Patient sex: M
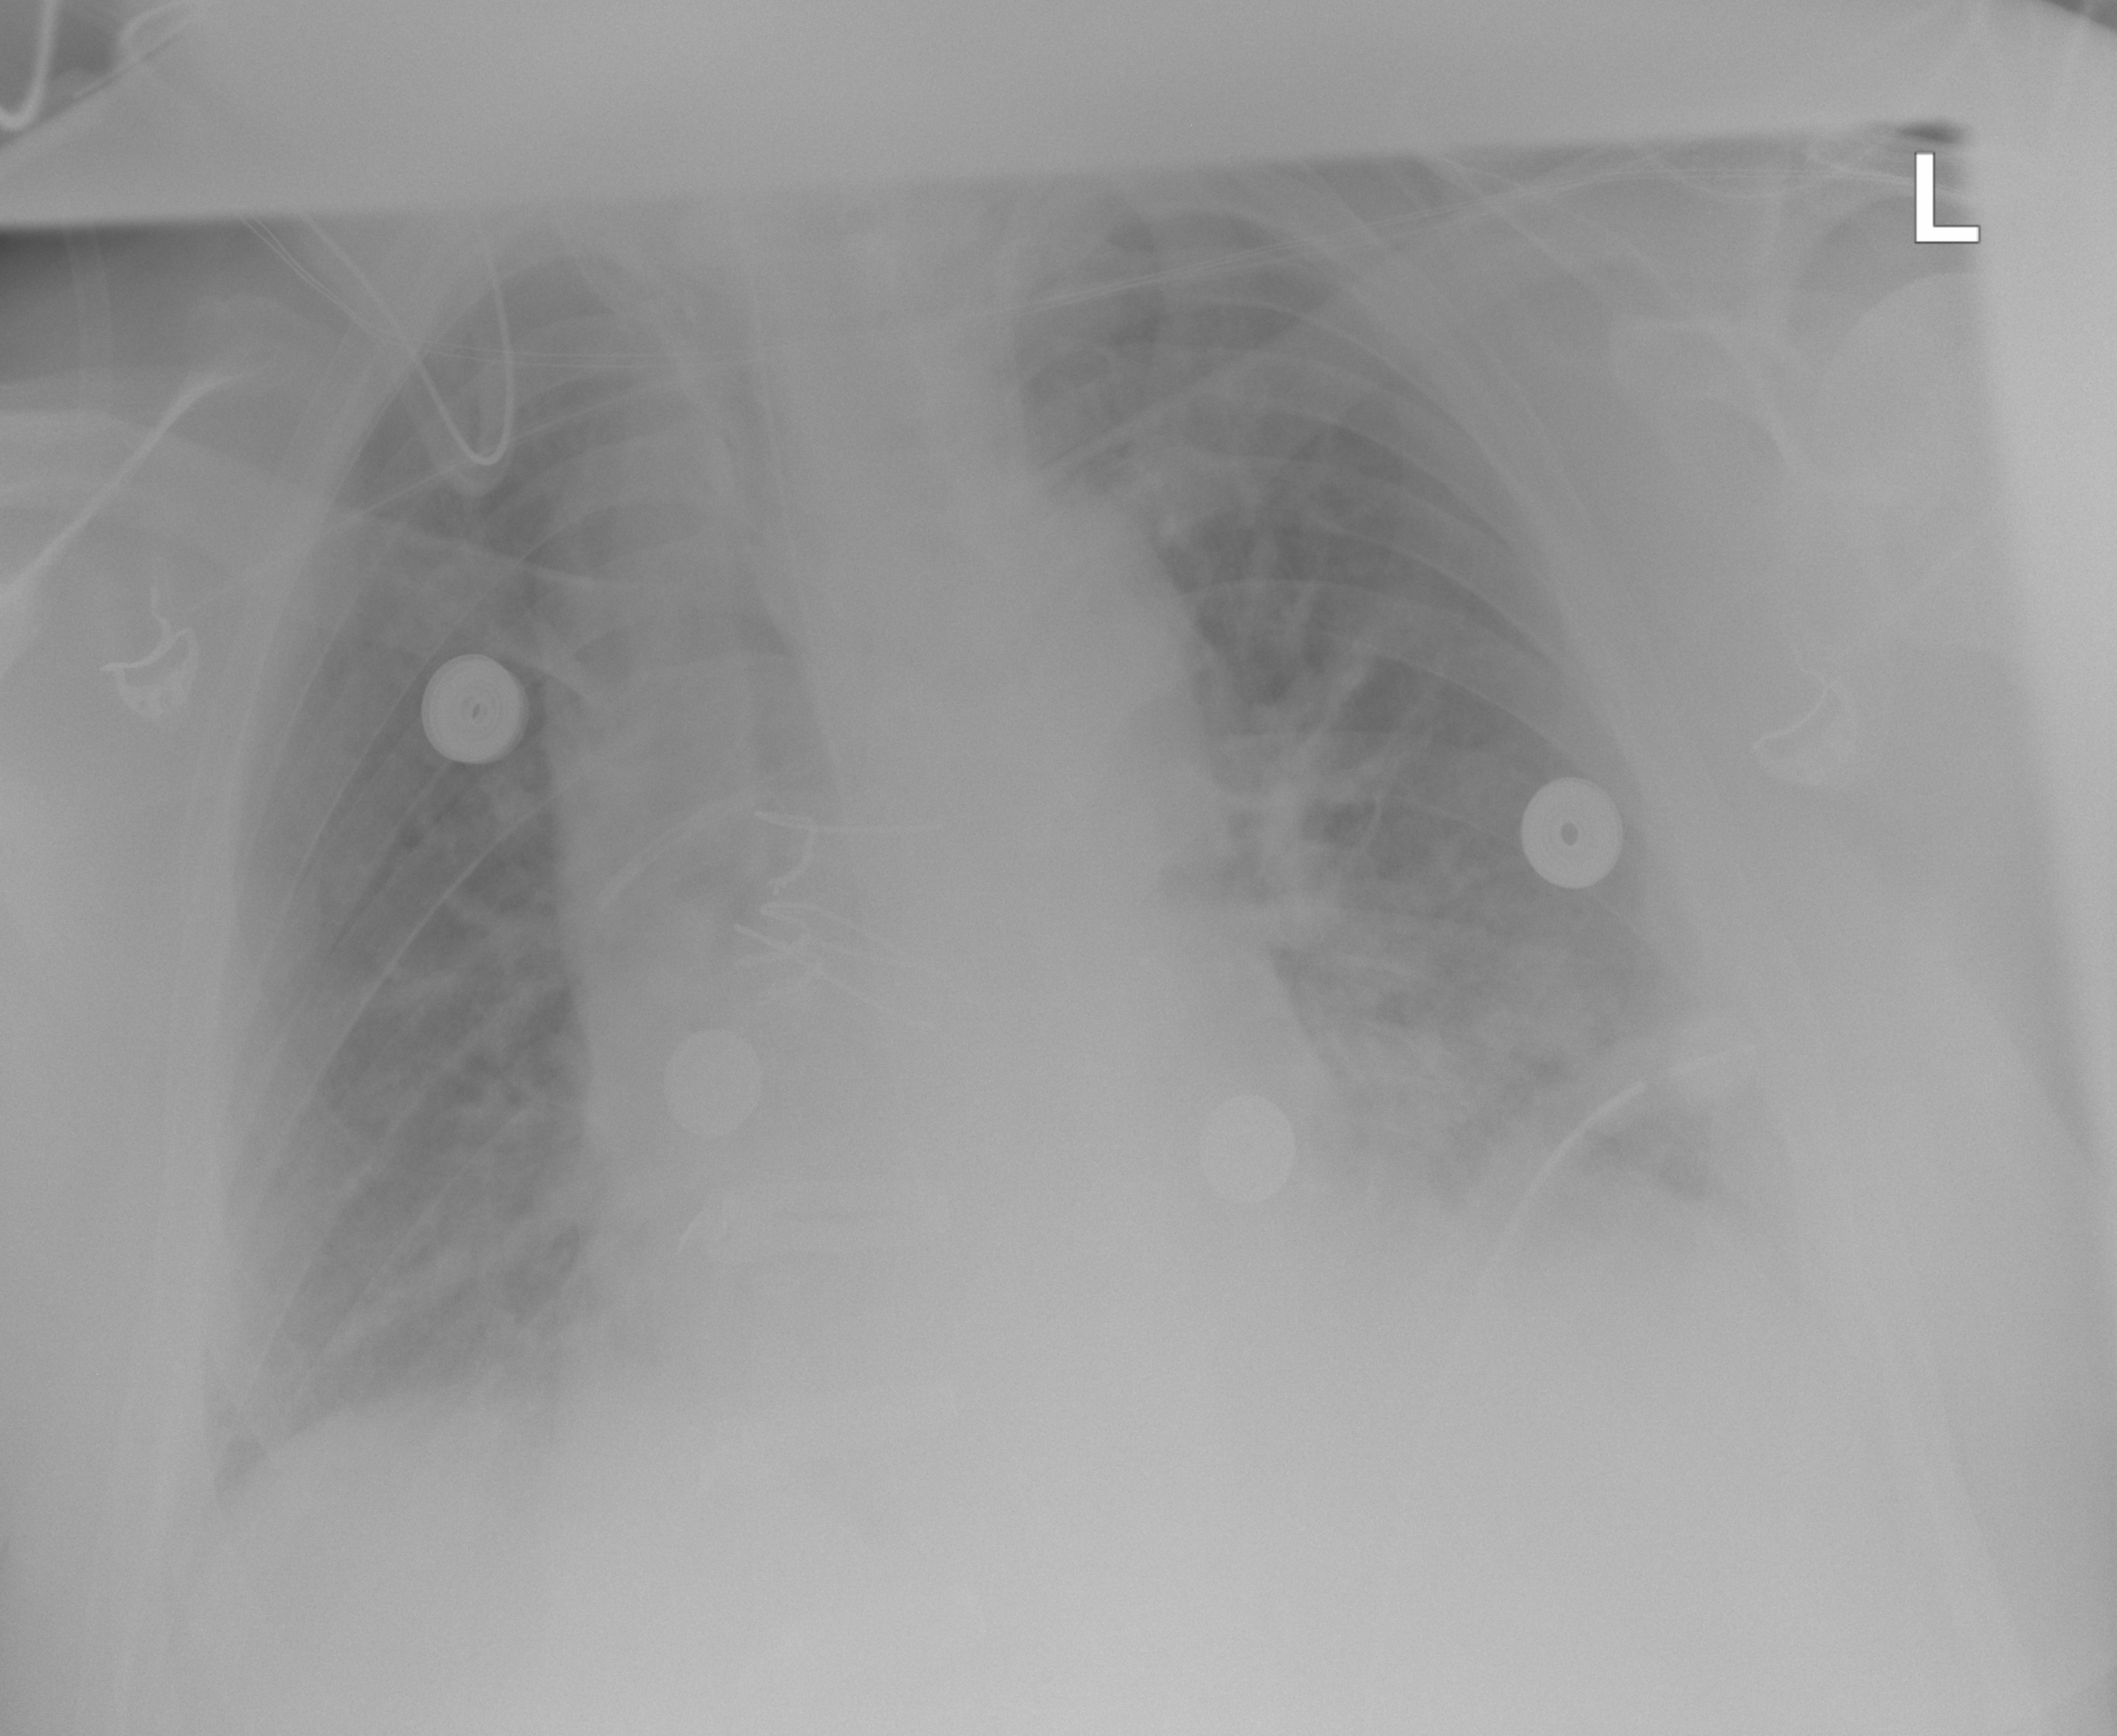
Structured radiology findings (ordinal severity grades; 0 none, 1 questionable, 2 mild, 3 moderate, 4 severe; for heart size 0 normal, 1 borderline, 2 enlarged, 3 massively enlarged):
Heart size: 0
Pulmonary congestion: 0
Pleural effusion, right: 1
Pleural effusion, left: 2
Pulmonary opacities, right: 0
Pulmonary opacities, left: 1
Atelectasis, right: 2
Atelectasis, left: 2